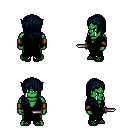
a pixel art fantasy rpg character, male body template, orc, green skin, black robe, magenta pants, raven right-swept hairstyle, leather bracers, ghillies, dagger, four views (front, back, left, right), 2x2 character sprite sheet, small pixel art, hard edges, no anti-aliasing